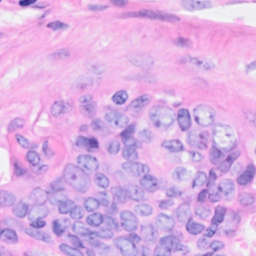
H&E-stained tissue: Breast